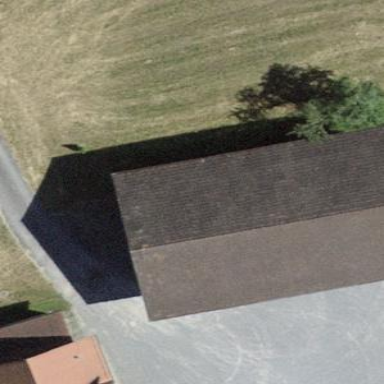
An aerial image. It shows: Rural barn.